Question: I have a binary image (size: 100x100) of a hand, that we can represent as a matrix composed only by 0 or 1 values. This is an example:

Assuming that I have an array of 'double' representing the linearized image, and that we call it 'image', I need to perform the following operations:
'''
double accumulator = 0;
for (int j = 0; j < image.Length; ++j)
{
accumulator += image[j] * weights[j];
}
'''
In other words, I need to calculate the weighted sum of each pixel of the 'image' array. 'weights' represents an array that contains 'double' values, and it is used to weight each pixel of the image.
Is the following code more efficient than the previous one?
'''
double accumulator = 0;
for (int j = 0; j < image.Length; ++j)
{
if (image[j] != 0)
{
accumulator += image[j] * weights[j];
}
}
'''
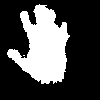
Answer: The answer is - you really don't need to be worrying about this at this juncture. If your code is running slow, then you can experiment with some optimization. However, "too slow" is subjective.
.
As angelatlarge points out, for the moment - go with what is easily readable, and easily maintainable.